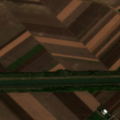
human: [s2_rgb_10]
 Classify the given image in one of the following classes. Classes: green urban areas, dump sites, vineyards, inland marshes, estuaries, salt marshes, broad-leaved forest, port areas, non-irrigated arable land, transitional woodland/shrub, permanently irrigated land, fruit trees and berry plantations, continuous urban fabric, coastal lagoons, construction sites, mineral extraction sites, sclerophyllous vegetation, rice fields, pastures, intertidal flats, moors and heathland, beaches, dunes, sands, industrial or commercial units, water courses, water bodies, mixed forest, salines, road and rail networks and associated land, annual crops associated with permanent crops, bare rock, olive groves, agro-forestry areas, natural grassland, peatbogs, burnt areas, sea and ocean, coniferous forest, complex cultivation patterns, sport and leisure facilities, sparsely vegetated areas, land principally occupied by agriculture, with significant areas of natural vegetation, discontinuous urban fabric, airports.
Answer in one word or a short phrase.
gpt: non-irrigated arable land, transitional woodland/shrub